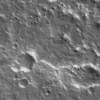
Label: not_dusty